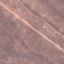
Land use / land cover: HerbaceousVegetation